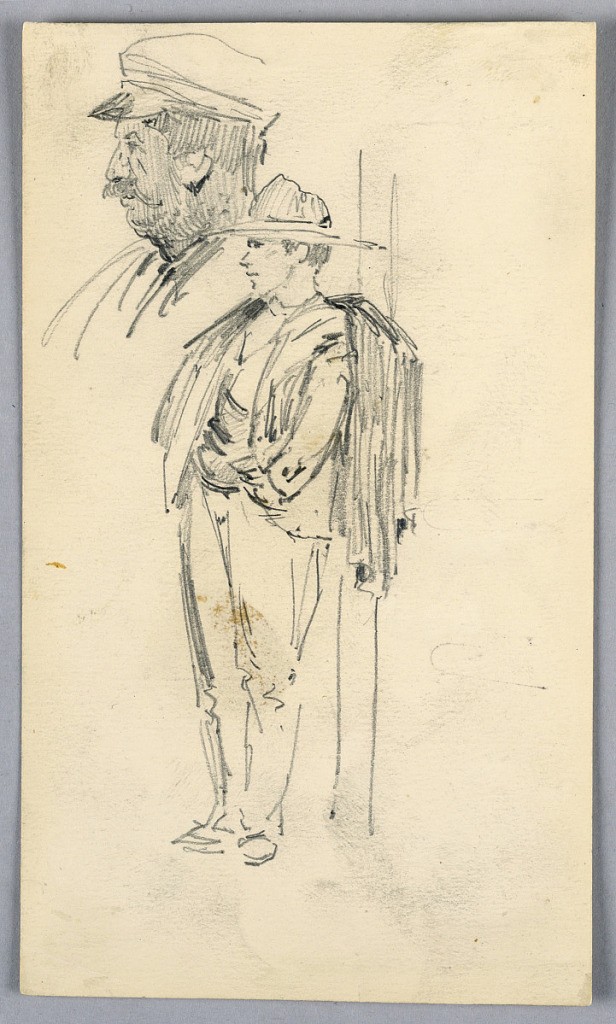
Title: Two Sketches of Men
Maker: Arnold William Brunner, American, 1857–1925
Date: ca. 1891
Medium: Graphite on paper
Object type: Drawing
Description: Center, man leaning against a pole, left profile, hands in pocket, wide brimmed hat, jacket over shoulders. Upper left, a head of a workman, with hat and mustache in left profile.